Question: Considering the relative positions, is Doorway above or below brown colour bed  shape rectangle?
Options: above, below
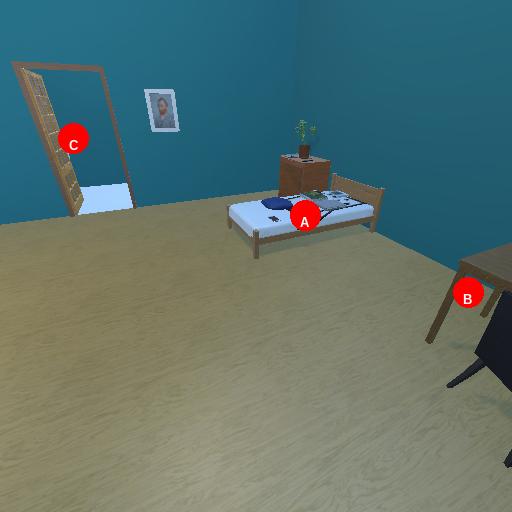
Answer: above